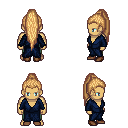
a pixel art fantasy rpg character, male body template, human, tanned skin, blue robe, teal pants, light blonde extra-long topknot hairstyle, brown shoes, four views (front, back, left, right), 2x2 character sprite sheet, small pixel art, hard edges, no anti-aliasing